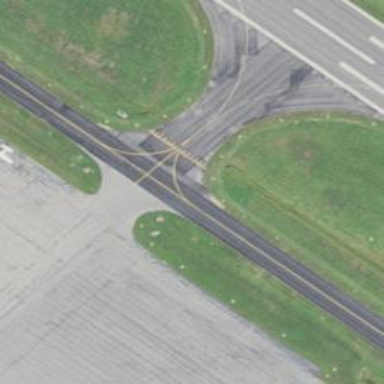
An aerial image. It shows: View of taxiway at the airport.